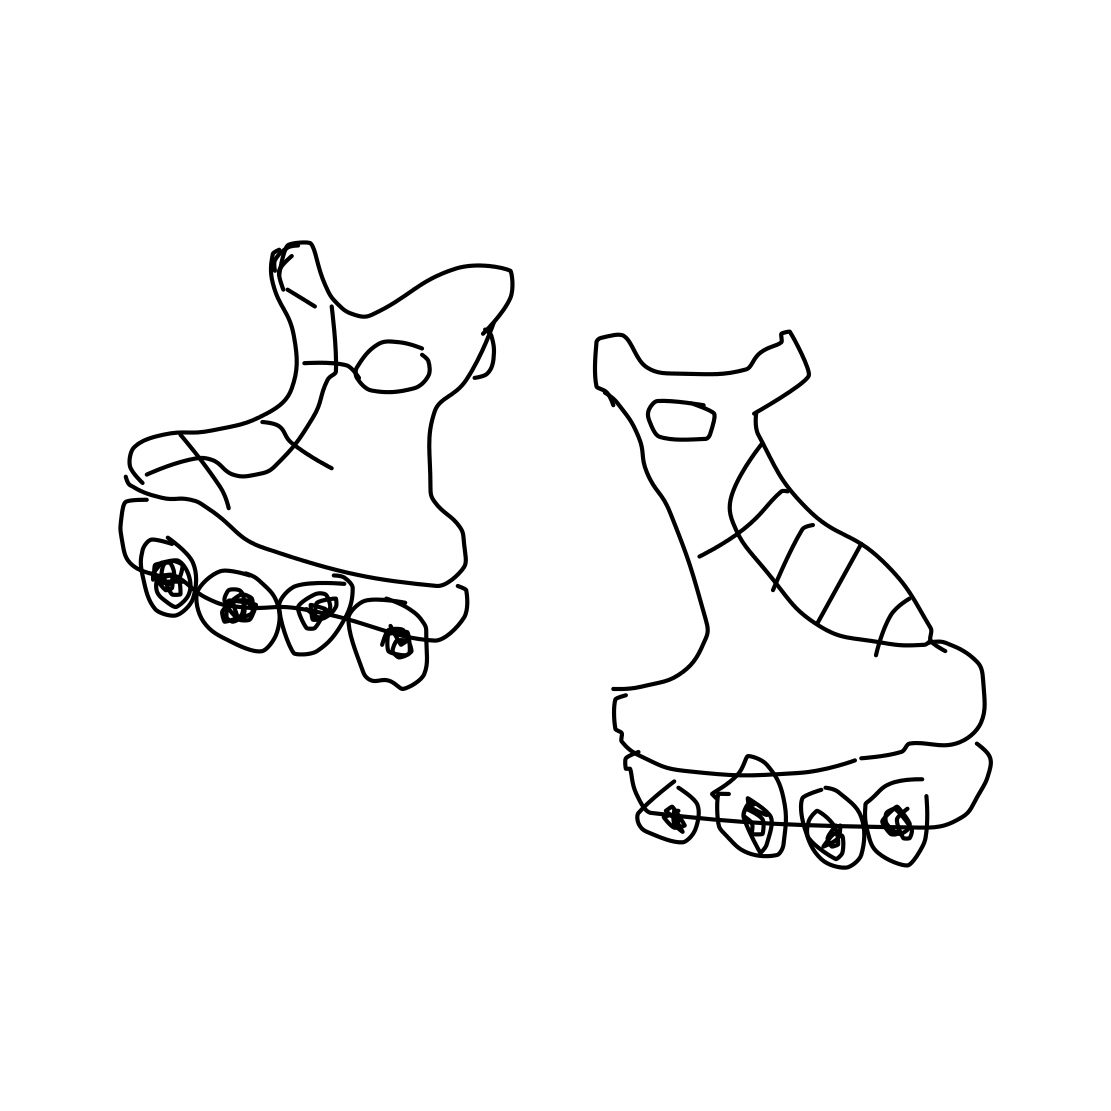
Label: rollerblades